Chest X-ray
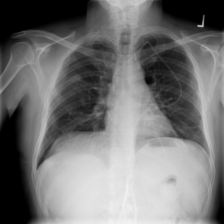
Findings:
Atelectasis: positive
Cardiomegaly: negative
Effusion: negative
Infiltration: negative
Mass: negative
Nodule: positive
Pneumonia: negative
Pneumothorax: negative
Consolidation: negative
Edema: negative
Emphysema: negative
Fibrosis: negative
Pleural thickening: negative
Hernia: negative